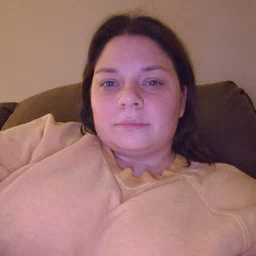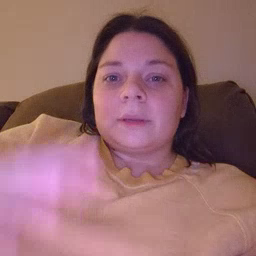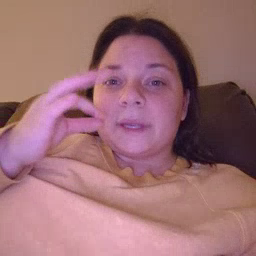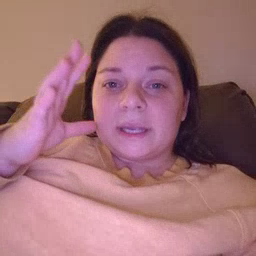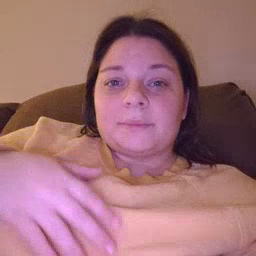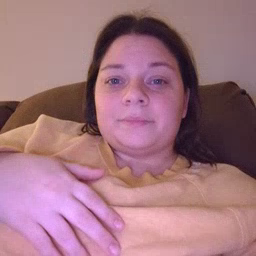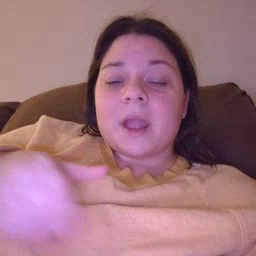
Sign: bee